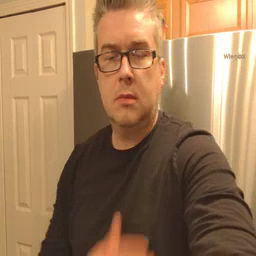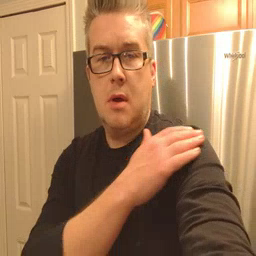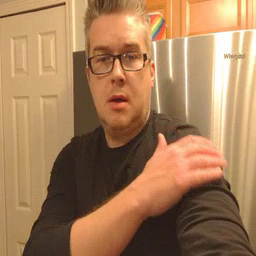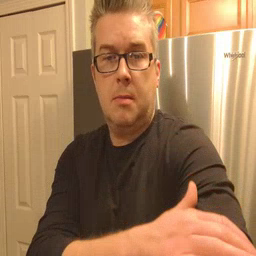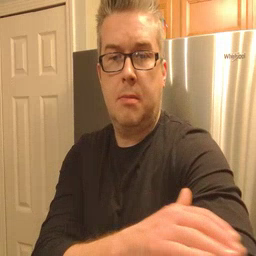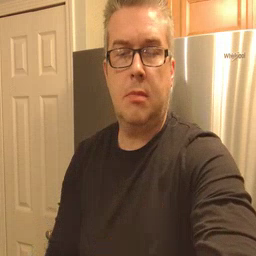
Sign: arm